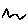
Label: cat